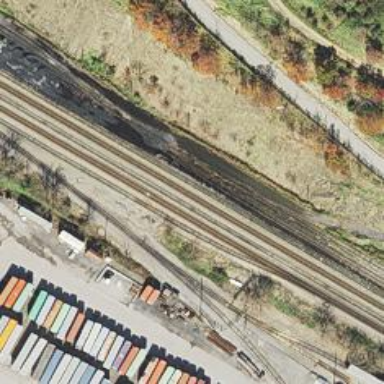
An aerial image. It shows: Railway siding with rails.